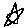
Label: star